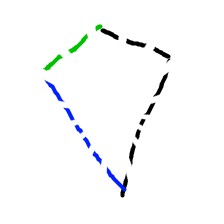
Shape: kite